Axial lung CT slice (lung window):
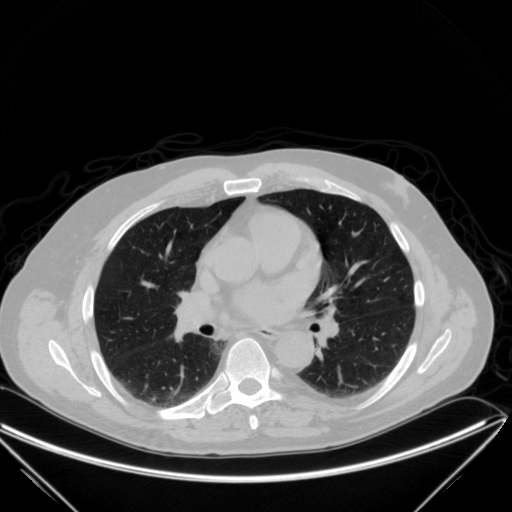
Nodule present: no